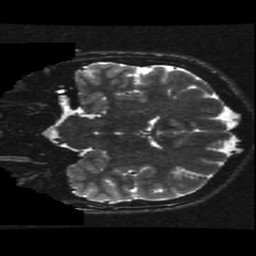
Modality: T2w
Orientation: coronal
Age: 20
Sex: male
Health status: ill
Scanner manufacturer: ge
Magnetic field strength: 3 T
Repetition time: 7.5 s
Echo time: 0.1015 s